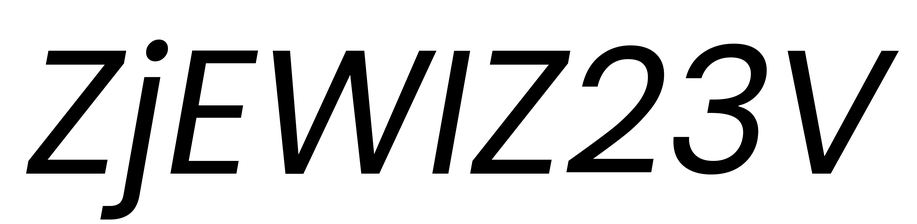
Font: Poppins-Italic